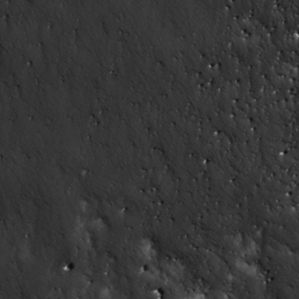
Label: non_frost